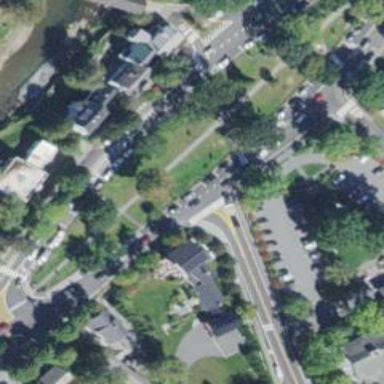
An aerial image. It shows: Marked road crossing.